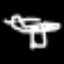
Label: airplane